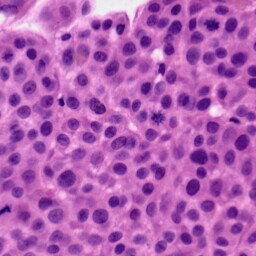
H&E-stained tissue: Skin